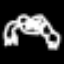
Label: frog